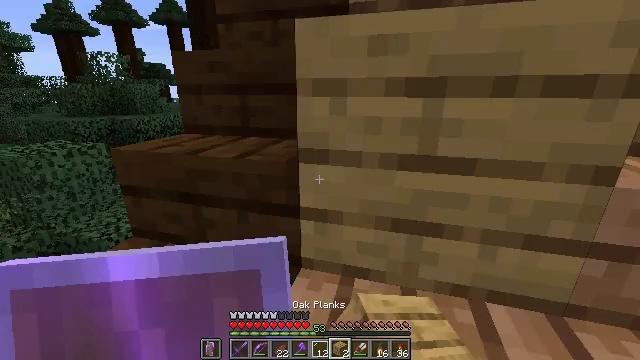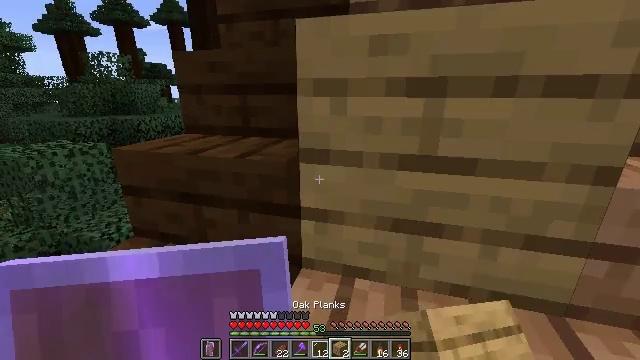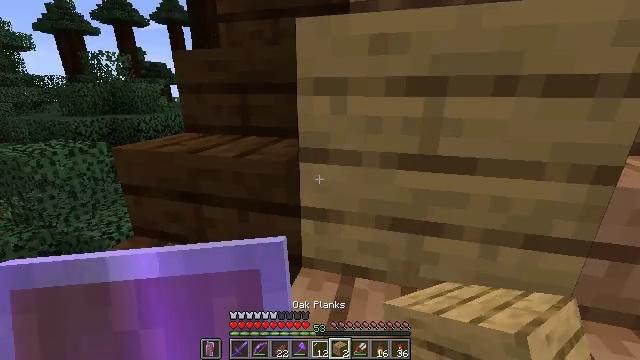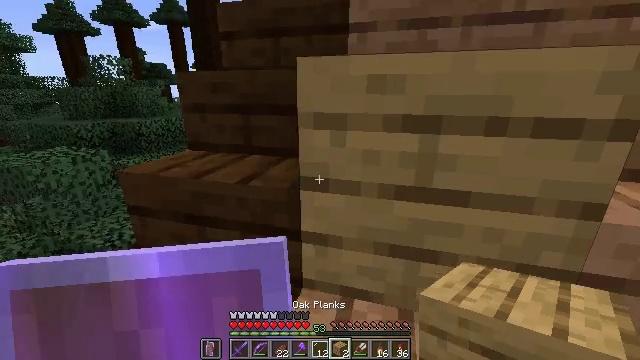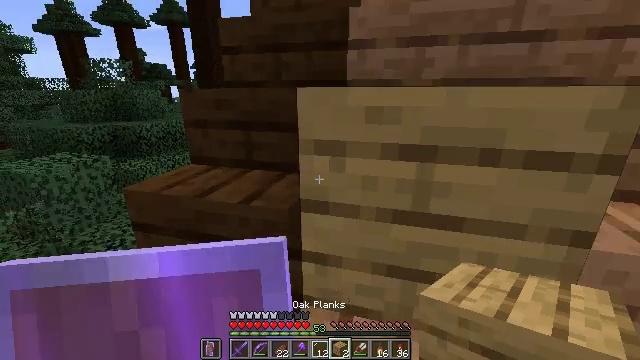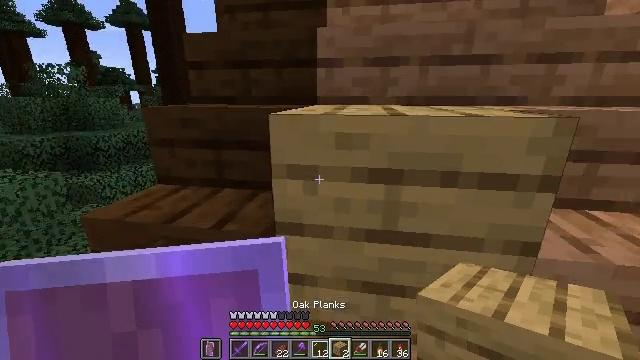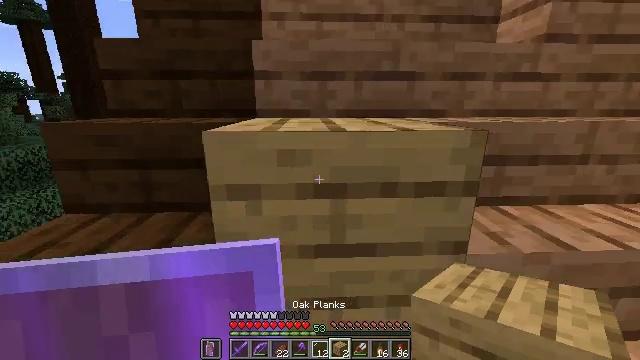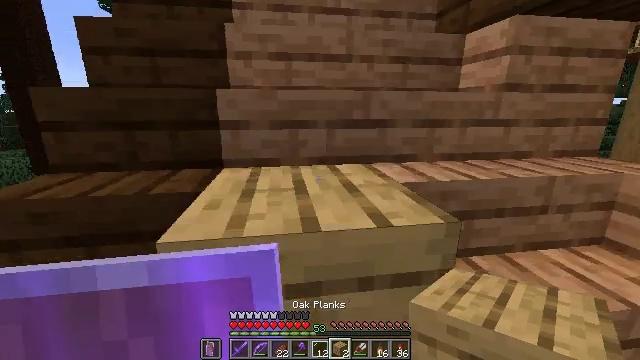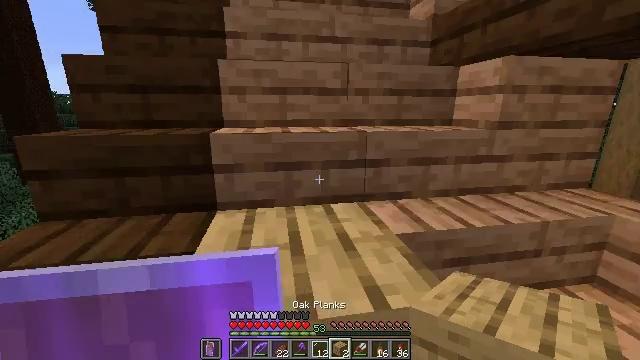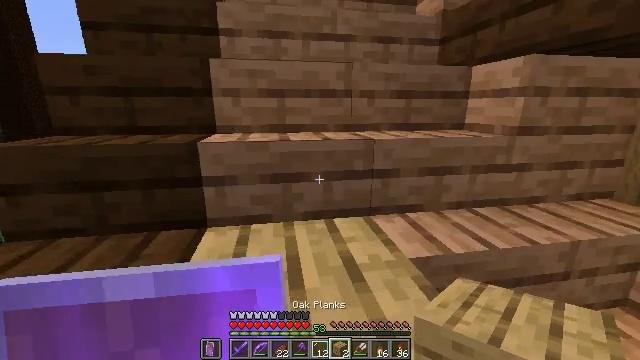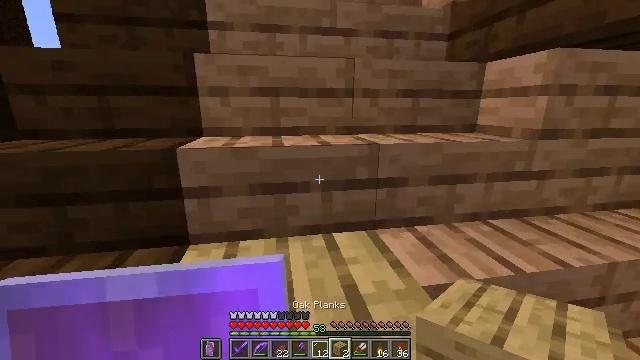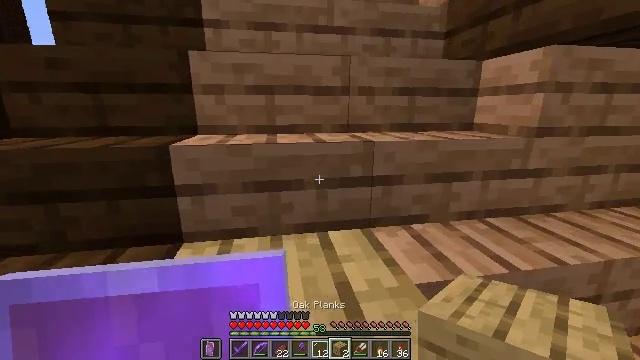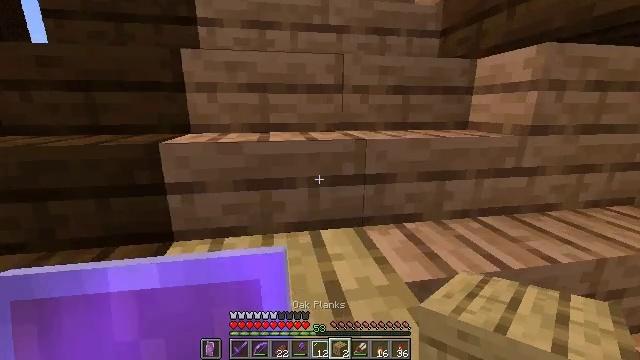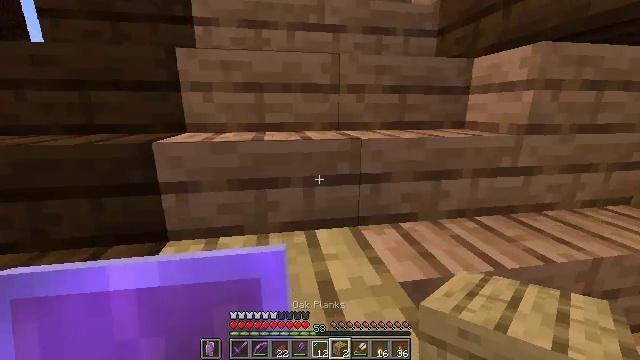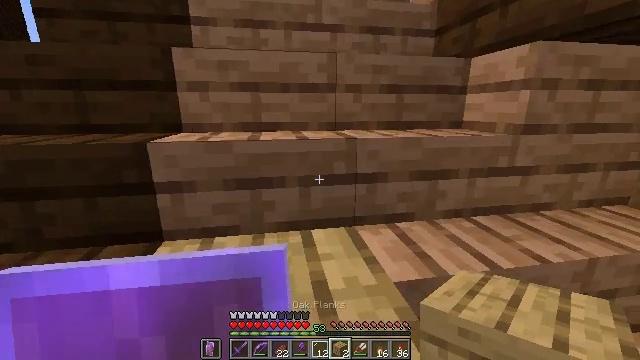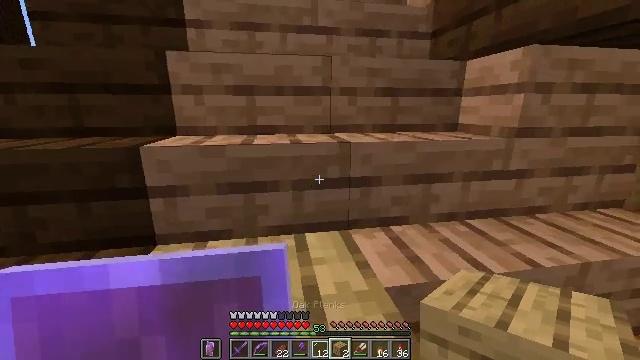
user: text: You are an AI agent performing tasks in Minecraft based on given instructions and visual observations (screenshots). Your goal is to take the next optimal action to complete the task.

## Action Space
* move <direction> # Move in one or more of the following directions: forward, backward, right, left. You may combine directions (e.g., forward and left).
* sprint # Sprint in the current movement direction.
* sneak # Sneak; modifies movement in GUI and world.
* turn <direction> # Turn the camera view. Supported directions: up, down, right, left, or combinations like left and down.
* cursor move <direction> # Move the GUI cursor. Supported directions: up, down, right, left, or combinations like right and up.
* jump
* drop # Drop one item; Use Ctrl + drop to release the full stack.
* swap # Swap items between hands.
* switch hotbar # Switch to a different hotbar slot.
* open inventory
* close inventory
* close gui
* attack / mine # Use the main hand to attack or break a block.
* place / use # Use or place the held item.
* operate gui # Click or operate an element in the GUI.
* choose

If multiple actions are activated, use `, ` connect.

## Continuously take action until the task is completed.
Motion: motion action
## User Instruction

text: Break the jungle planks to recycle them.
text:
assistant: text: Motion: sneak
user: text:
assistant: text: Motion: no_op
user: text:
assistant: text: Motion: no_op
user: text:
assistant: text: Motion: no_op
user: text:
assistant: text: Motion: turn right and up
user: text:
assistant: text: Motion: move forward, turn right and up
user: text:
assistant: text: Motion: move forward, turn right
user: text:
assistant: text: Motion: move forward, turn right
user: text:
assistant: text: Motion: move forward
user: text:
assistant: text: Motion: move forward
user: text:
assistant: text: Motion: move forward
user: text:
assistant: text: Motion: move forward
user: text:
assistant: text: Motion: move forward
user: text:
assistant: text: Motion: move forward
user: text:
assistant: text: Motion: move forward, jump
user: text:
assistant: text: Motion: move forward, jump
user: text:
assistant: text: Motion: move forward, jump
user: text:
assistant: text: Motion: move forward, turn left, jump
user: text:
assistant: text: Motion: move forward, turn left
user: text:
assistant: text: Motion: move forward
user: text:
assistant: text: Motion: move forward
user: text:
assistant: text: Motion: move forward
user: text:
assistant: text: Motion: move forward
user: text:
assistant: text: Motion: move forward
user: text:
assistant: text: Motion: move forward
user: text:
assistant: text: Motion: move forward, jump
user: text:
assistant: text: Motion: move forward, jump
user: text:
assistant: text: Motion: move forward, turn right, jump
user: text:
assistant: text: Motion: move forward, turn right, jump
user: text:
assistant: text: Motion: move forward, turn right